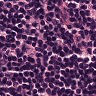
Metastatic tissue present: no